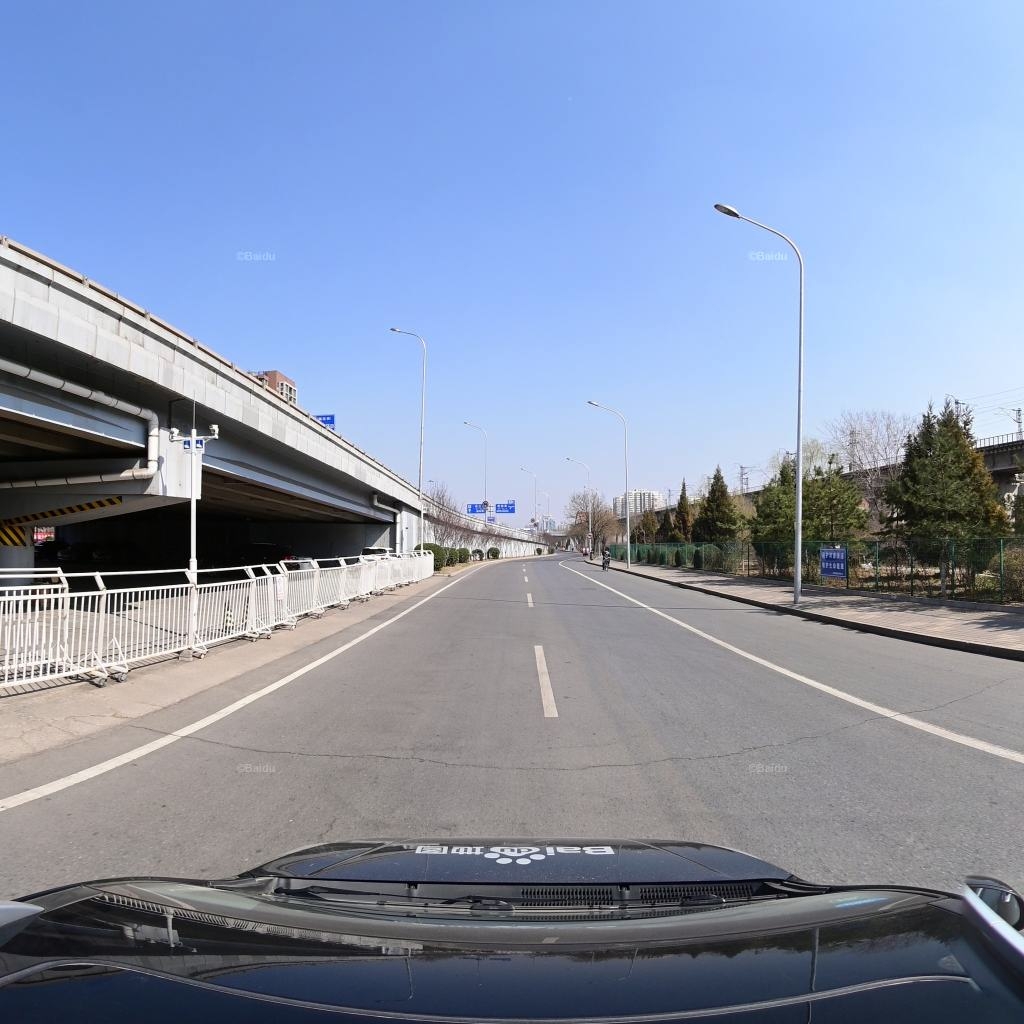
Region: Haidian
Road damage annotations: transverse crack